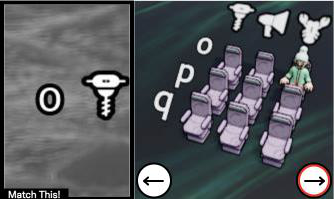
Task: seats
Answer: no